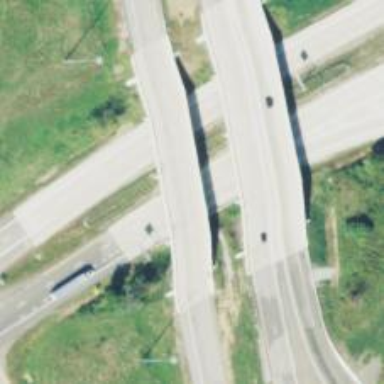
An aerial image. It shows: Motorway junction.